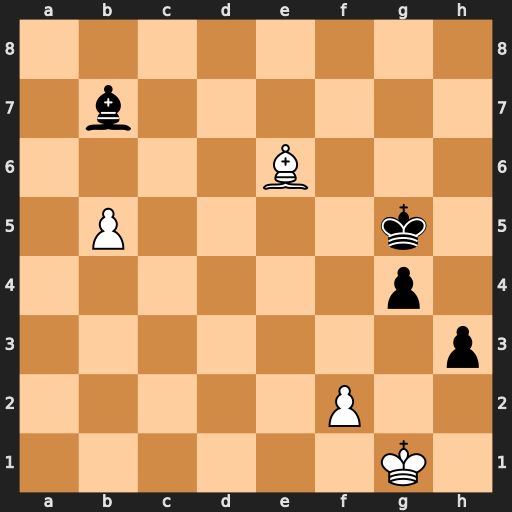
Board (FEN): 8/1b6/4B3/1P4k1/6p1/7p/5P2/6K1
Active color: w
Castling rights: -
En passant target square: -
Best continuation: Bd7 Kf4 Bc6 Bc8 Kh2 Be6 b6